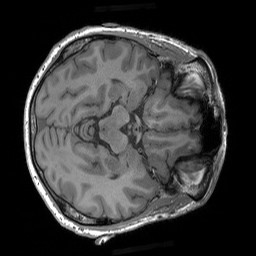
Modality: T1w
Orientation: axial
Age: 60
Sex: male
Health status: healthy
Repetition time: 1.9 s
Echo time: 0.00252 s